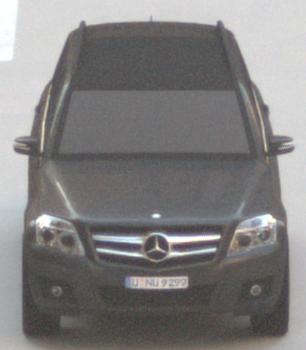
Make: Mercedes-Benz
Model: GLK 280
Detailed model: GLK-Class (204)
Model produced from: 2008/10
Model produced until: 2009/04
Doors: 5
Color: gray
Road condition: dry road
Daytime: sunrise or sunset
Contrast: low contrast